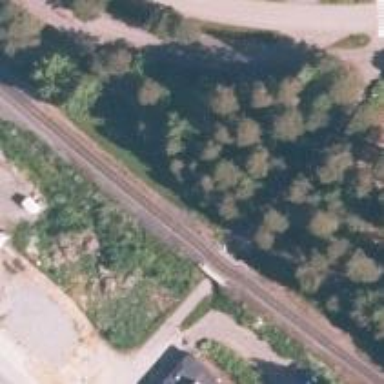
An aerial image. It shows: Bridge carrying B1 class rail track.